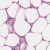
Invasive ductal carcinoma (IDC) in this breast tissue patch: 0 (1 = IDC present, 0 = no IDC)